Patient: sex M, age 57
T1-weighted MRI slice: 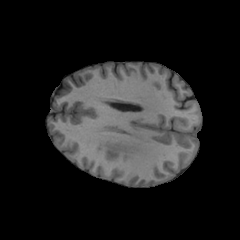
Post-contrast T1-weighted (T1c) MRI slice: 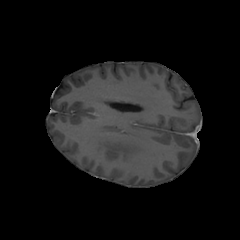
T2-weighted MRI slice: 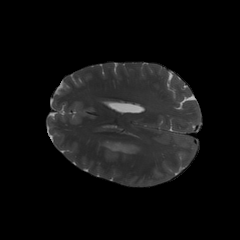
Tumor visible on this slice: yes
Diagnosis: Glioblastoma, IDH-wildtype
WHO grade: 4